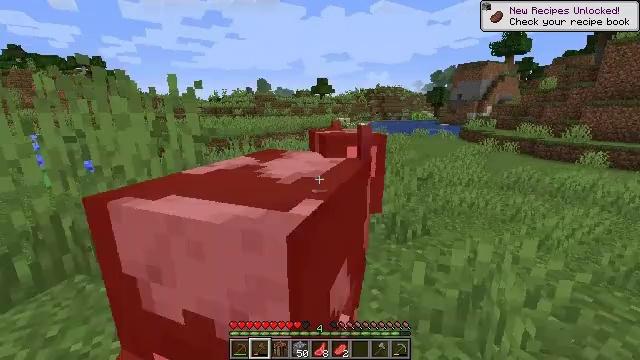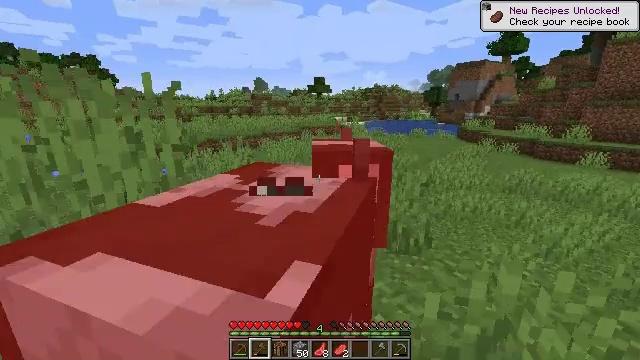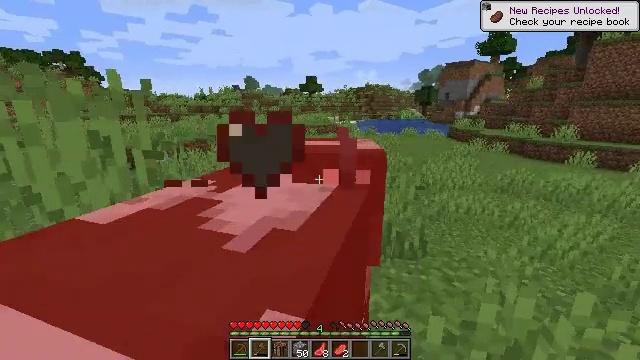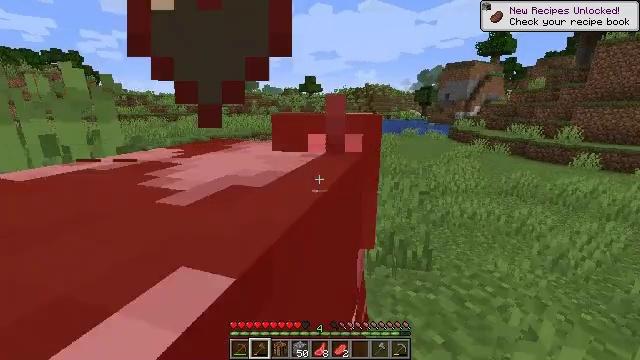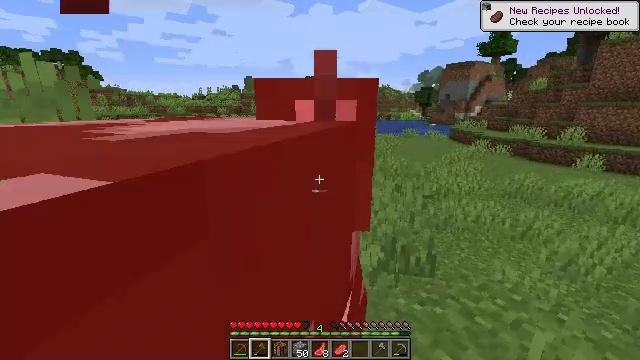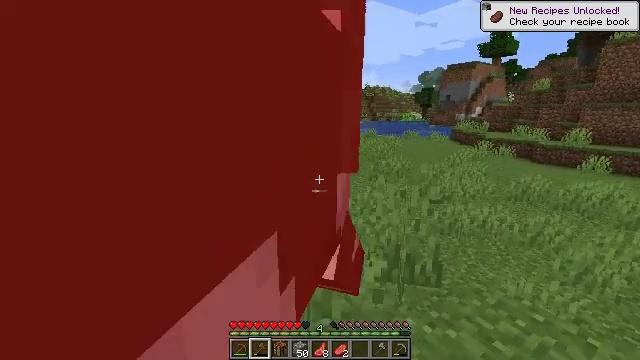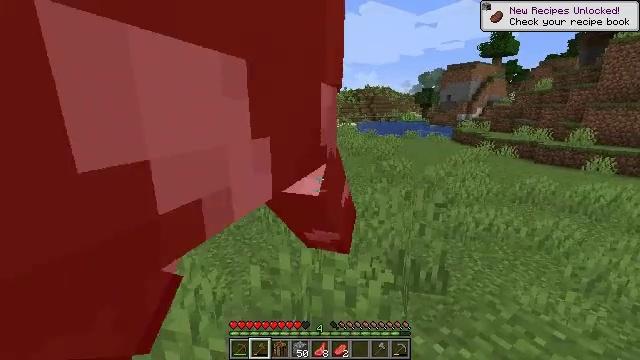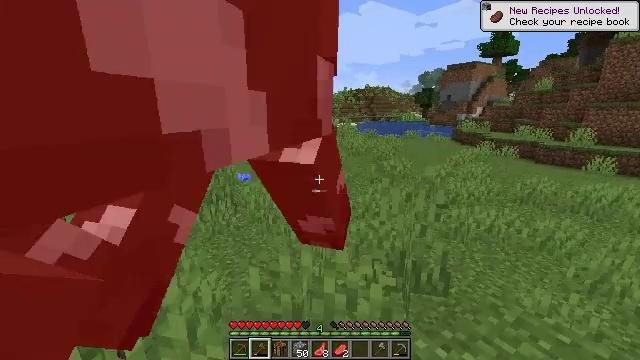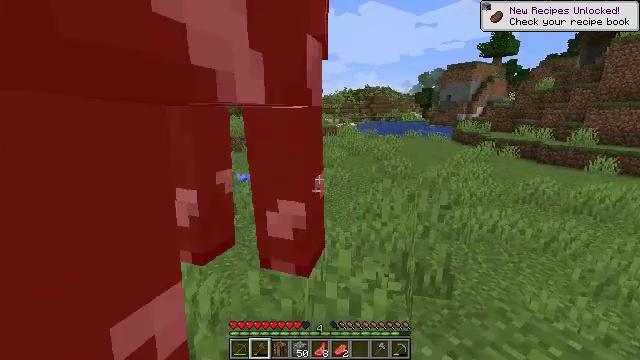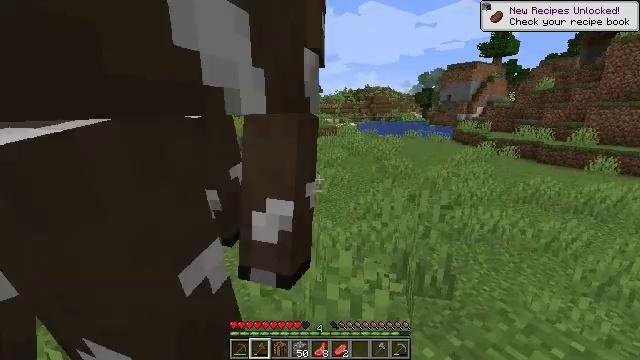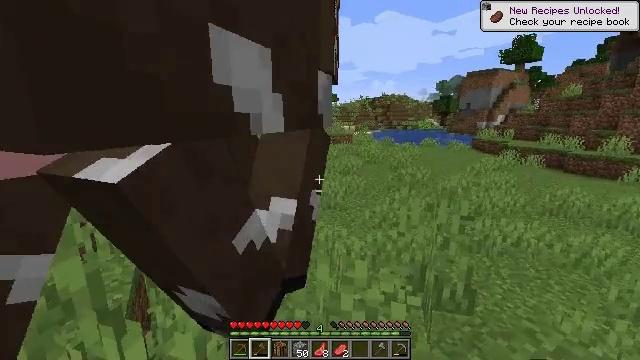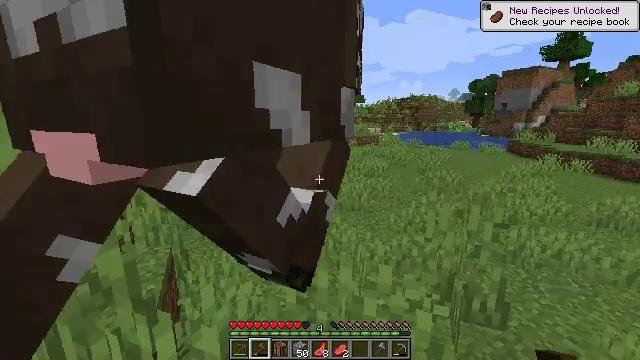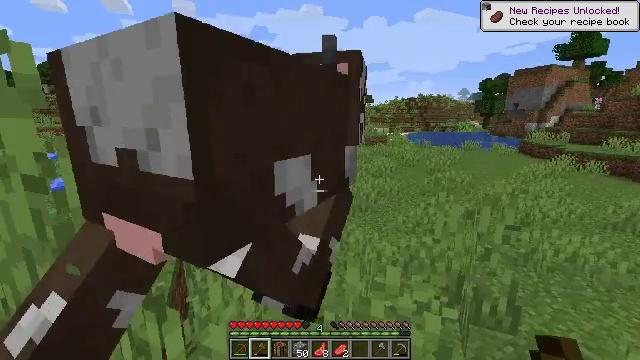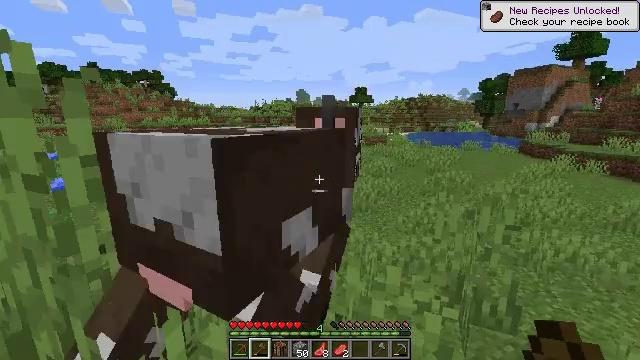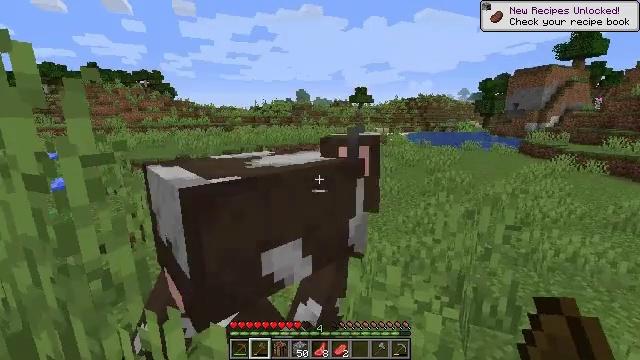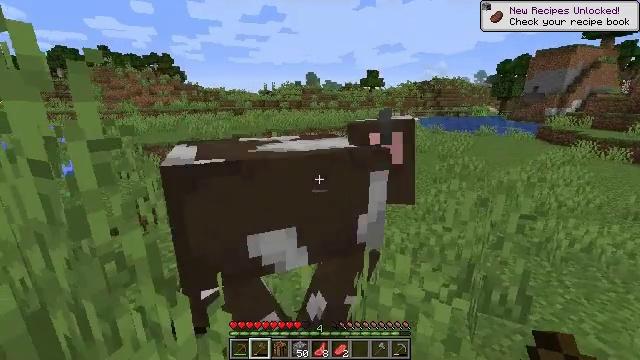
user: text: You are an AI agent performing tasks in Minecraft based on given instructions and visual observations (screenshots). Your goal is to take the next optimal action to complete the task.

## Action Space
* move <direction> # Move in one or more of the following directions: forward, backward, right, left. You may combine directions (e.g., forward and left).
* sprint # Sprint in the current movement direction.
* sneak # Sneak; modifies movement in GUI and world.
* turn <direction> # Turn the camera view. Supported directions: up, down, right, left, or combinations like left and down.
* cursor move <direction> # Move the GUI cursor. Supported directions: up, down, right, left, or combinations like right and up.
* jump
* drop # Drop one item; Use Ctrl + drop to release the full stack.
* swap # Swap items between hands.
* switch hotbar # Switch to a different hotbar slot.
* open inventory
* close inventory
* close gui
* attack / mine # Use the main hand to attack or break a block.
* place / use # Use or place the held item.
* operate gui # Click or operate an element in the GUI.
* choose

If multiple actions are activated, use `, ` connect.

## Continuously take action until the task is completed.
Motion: motion action
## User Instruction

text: Kill the cow.
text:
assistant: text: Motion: move forward
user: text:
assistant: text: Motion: move forward, turn right
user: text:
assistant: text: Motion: move forward
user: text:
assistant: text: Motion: move forward
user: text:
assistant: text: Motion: move forward
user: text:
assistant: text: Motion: no_op
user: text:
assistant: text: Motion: no_op
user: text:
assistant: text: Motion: no_op
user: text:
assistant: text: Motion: no_op
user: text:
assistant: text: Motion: turn left and up
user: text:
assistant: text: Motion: turn left
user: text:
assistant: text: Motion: turn left
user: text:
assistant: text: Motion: no_op
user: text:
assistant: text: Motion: no_op
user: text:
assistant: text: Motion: move forward, turn left and down, attack / mine
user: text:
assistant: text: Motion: move forward, turn left and down, attack / mine
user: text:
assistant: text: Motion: move forward, attack / mine
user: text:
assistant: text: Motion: move forward, attack / mine
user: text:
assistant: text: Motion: move forward, turn down
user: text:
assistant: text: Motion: no_op